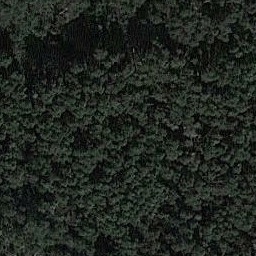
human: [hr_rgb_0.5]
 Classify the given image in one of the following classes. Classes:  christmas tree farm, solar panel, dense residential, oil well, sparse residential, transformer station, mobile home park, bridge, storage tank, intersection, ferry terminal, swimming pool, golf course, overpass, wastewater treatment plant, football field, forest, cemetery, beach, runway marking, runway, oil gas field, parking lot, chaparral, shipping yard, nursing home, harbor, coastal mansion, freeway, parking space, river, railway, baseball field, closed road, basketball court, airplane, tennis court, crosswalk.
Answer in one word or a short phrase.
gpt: forest